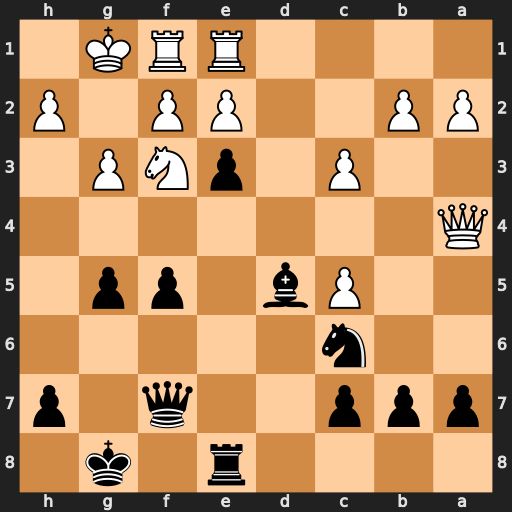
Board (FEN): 4r1k1/ppp2q1p/2n5/2Pb1pp1/Q7/2P1pNP1/PP2PP1P/4RRK1
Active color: b
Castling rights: -
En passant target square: -
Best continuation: Bxf3 exf3 e2 Rxe2 Rxe2